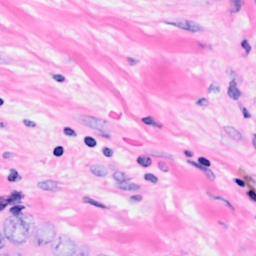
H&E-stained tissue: Breast